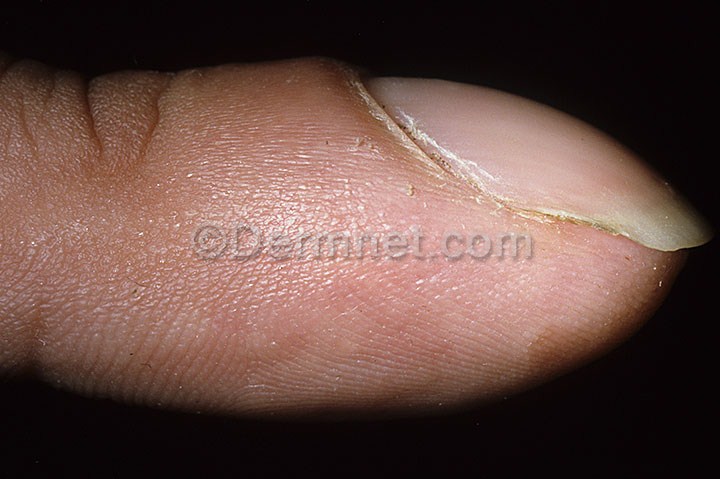
Disease: Nail Fungus and other Nail Disease